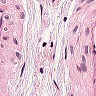
Metastatic tissue present: no